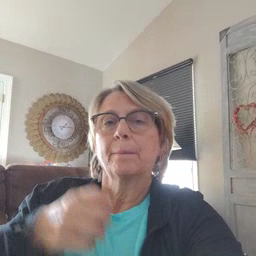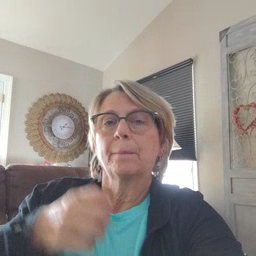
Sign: can